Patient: sex M, age 60
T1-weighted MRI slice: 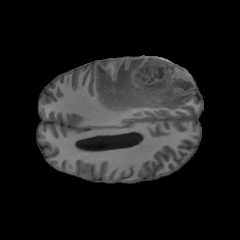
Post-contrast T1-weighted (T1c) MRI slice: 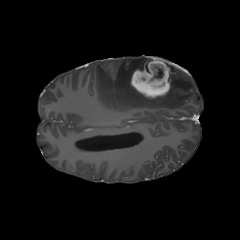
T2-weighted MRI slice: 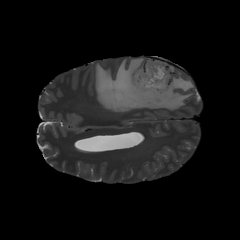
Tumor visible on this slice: yes
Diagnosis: Glioblastoma, IDH-wildtype
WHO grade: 4